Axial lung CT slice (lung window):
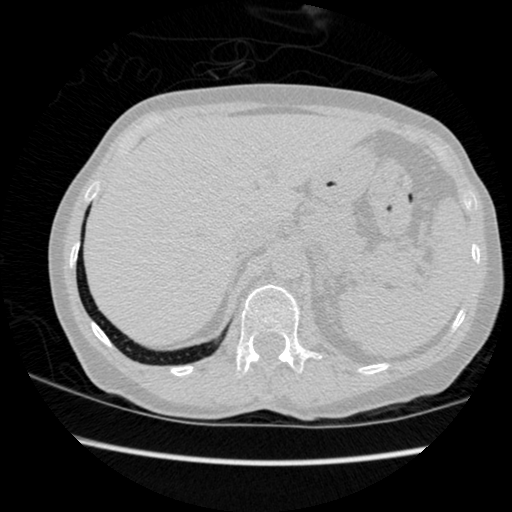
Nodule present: no